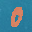
Label: 0